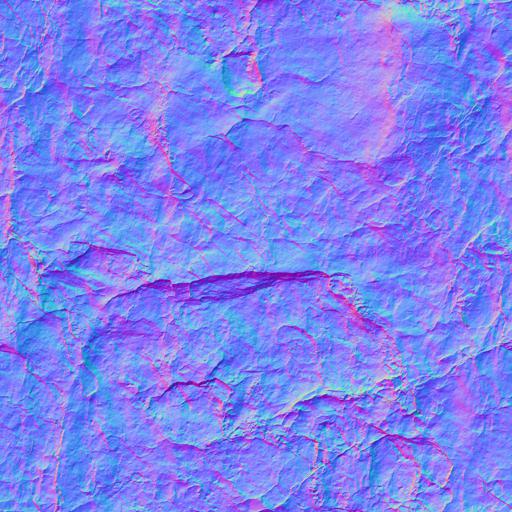
cliff rock smooth stone